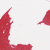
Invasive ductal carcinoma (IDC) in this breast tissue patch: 0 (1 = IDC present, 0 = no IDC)